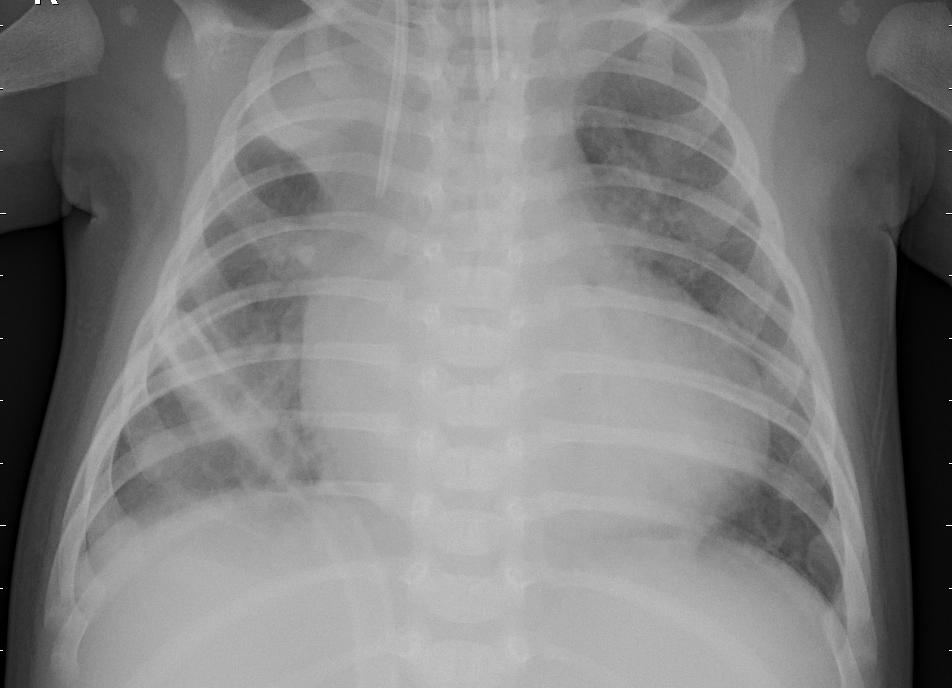
Diagnosis: PNEUMONIA